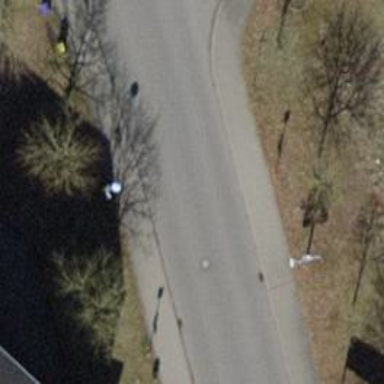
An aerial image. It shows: Public transport stop position.